Question: I have a query that return a huge number of rows and I am using 'SELECT INTO' (instead of 'INSERT INTO') to avoid having problems with transaction log.
The problem is: while this query is running, I can read objects but not showing them in object explorer. When I try to expand the tables item, for example, I receive the message bellow:

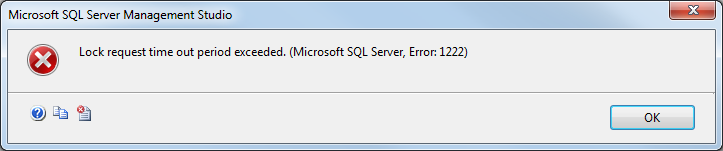
Answer: Now here is a Test for you which will give answer to your question...
Open a Query window in SSMS. Write any query which will return any number or rows, could be only one row or maybe 10. and do as follows
## Query window 1
'''
BEGIN TRANSACTION;
SELECT *
INTO NEW_Test_TABLE
FROM TABLE_NAME
'''
## Query Window 2
Now Open another window and write a SELECT statement against this NEW_Test_TABLE.
'''
SELECT * FROM NEW_Test_TABLE
'''
Your Query will never finish executing,,, no results will be returned (At this time NEW_Test_TABLE only exists in buffer chache). Unless you go back to your 1st Query Window and commit the transaction, And if you goto query window 1 and 'ROLLBACK TRANSACTION' NEW_Test_TABLE would have existed once in buffer chache and no longer exist anywhere.
Similarly when your Select into statement in being executed nothing is committed to disk, therefore SSMS cannot see it neither can show you any information about it via Object explorer.
So the answer is while the query is being executed be patient and let SQL Server Commit the 'SELECT INTO' transaction to disk and you will be able to access it VIA querying it or via Object explorer.